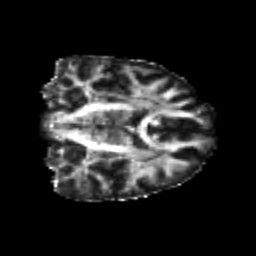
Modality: FA
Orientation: coronal
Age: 26
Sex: female
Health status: healthy
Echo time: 0.074 s